Question: I'm trying to create a statusBar Background. However it seem to place it wrong i've set a View in the top of the viewController and applied following contraints:
'''
-16 trailing
-16 leading
top space 0
height 24
'''
However this is the result

Why is there a white space at the top?
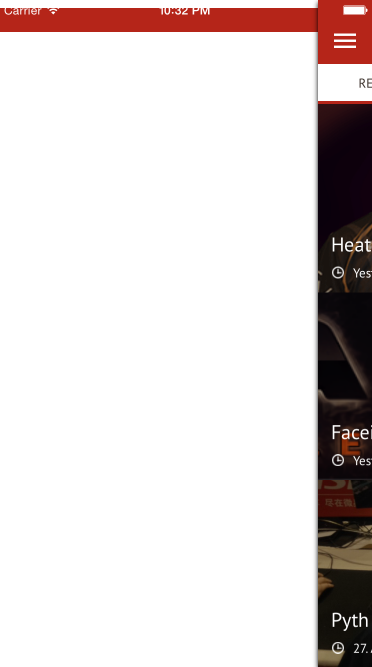
Answer: You can create the background for your status bar in the next very straightforward way :
'''
// Set the status bar to red
var statusBarView = UIView(frame: CGRectMake(0, 0, 1024, 22))
statusBarView.backgroundColor = UIColor.redColor()
self.view.addSubview(statusBarView)
'''
Put in the above code in your 'viewDidLoad()' it should be work. I put the 1024 size for the 'width' of the 'UIView' but you can change it according your needs of the device you want.
I hope this help you.